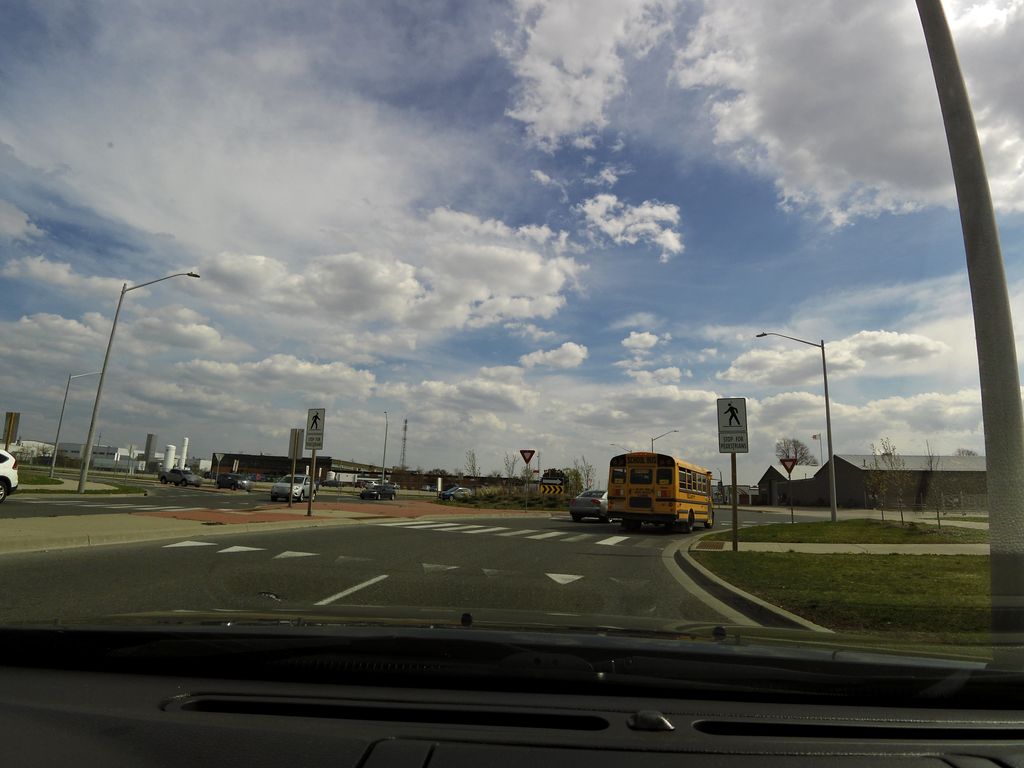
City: kitchener-waterloo